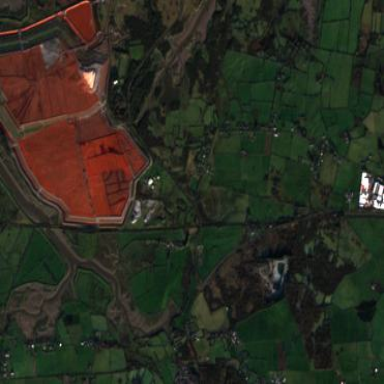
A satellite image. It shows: Landfill site containing red mud.